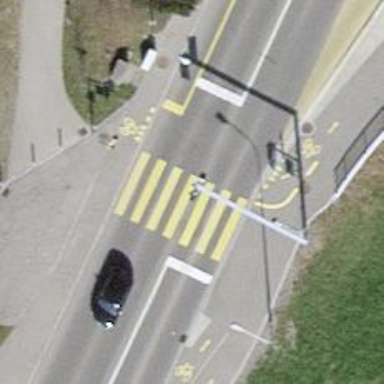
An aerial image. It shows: Road crossing with traffic signals.